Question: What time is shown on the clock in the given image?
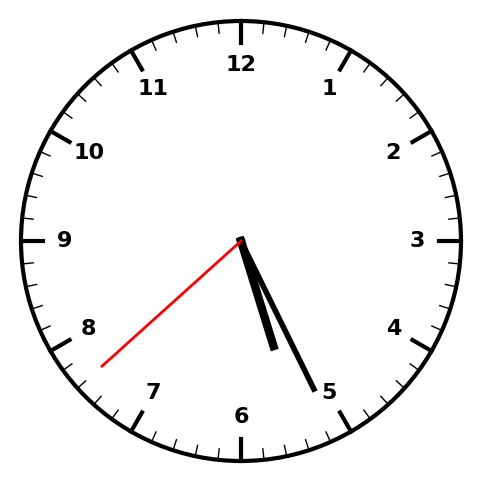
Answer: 05:25:38